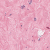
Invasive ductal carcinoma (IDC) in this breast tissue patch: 0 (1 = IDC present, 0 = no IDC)